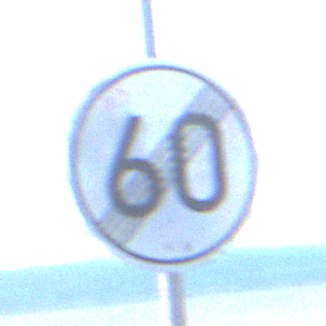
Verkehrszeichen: EndeGeschwindigkeit60
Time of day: SunriseSunset
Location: Outdoor (Suburban)
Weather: PartlyCloudy
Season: NotSpecified
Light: Natural